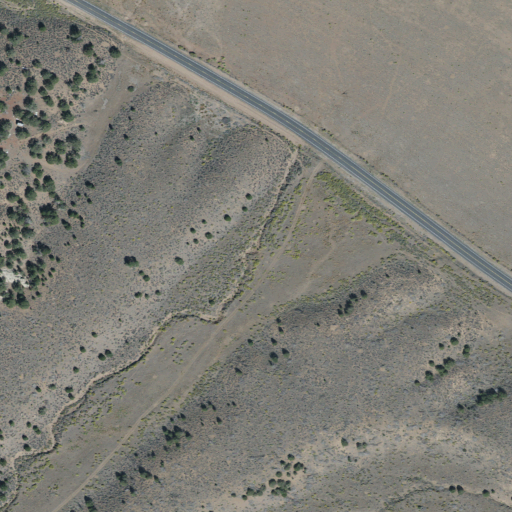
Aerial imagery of valley in Utah named Parker Canyon containing shrub, evergreen forest, open development, low intensity development, and grassland